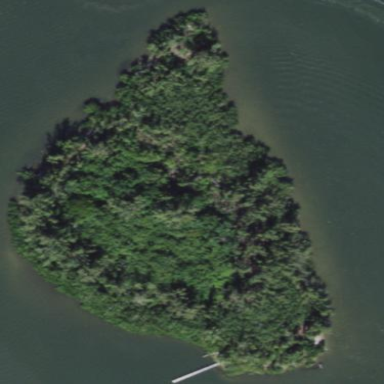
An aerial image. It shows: Islet.